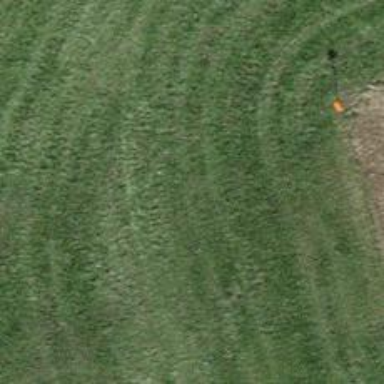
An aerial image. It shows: Aerial marker.